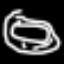
Label: donut